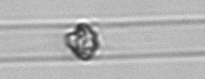
Label: Dactyliosolen_blavyanus